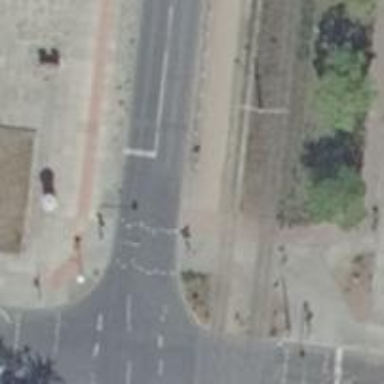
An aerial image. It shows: Road with traffic signals.